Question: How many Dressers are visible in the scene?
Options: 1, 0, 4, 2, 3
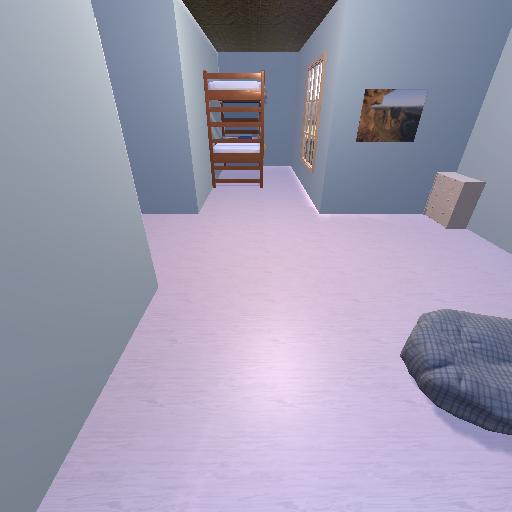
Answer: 1